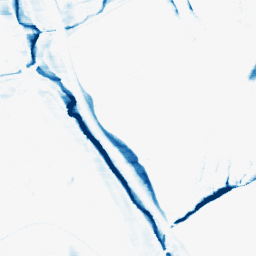
Category: morphological
Decomposition family: morphological_rect
Decomposition parameters: operation: closing
width: 20
height: 3
Upsampling method: sinc_blackman
Upsampling parameters: scale: 2
kernel_size: 16
Upsampling scale: 2